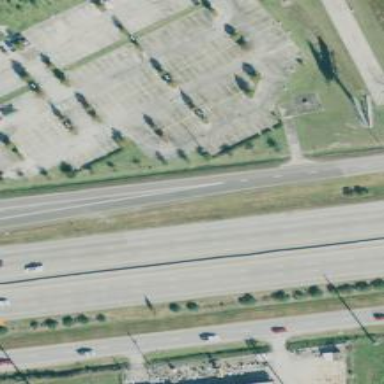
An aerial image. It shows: Tertiary road with frontage road along it.